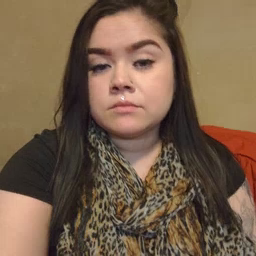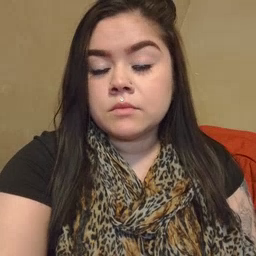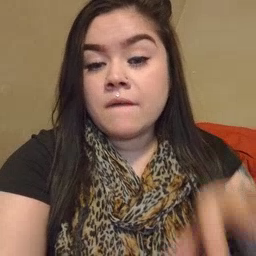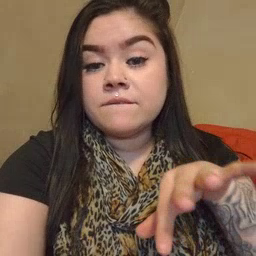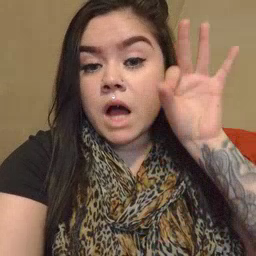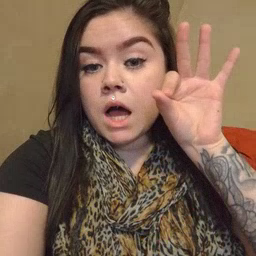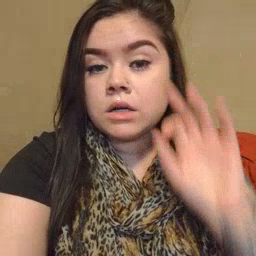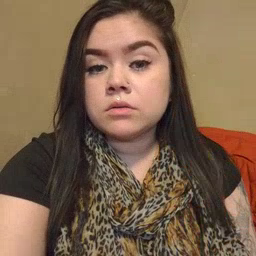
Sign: find